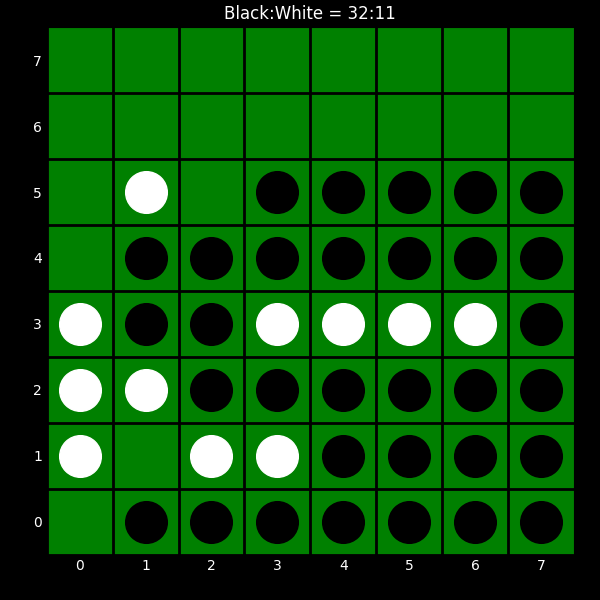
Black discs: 32
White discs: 11